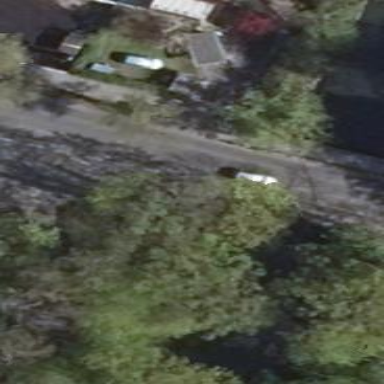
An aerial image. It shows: Beam bridge designed for low water crossing.